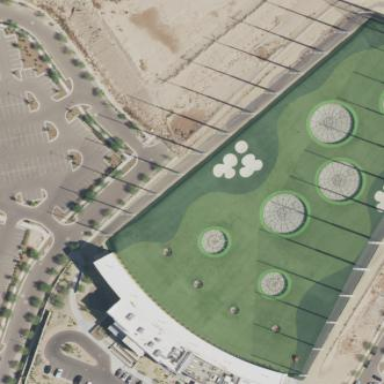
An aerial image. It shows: Driving range for golf on grass.